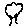
Label: tree